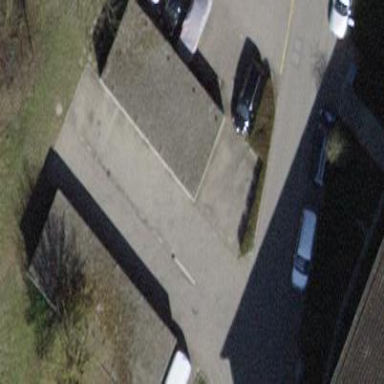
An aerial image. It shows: Group of garages.